Question: I am new in sencha touch. I make a login page in there some override controls issue.
Here is my code.
'''
Ext.define('RaceNote.view.Login', {
extend: 'Ext.form.Panel',
alias: "widget.loginview",
requires: ['Ext.form.FieldSet', 'Ext.form.Password', 'Ext.Label'],
config: {
title: 'Login',
scrollable: 'false',
layout: 'vbox',
items: [
{
xtype: 'label',
html: 'Login failed. Please enter the correct credentials.',
itemId: 'signInFailedLabel',
hidden: true,
hideAnimation: 'fadeOut',
showAnimation: 'fadeIn',
style: 'color:#990000;margin:5px 0px;'
}, {
xtype: 'fieldset',
title: 'Login Example',
items: [{
xtype: 'textfield',
placeHolder: 'Username',
itemId: 'userNameTextField',
name: 'userNameTextField',
required: true
}, {
xtype: 'passwordfield',
placeHolder: 'Password',
itemId: 'passwordTextField',
name: 'passwordTextField',
required: true
}]
}, {
xtype: 'button',
itemId: 'logInButton',
ui: 'action',
padding: '10px',
text: 'Log In',
listeners: [{
delegate: '#logInButton',
event: 'tap',
fn: 'onLogInButtonTap'
}]
}]
}
});
'''
and it s looking below.

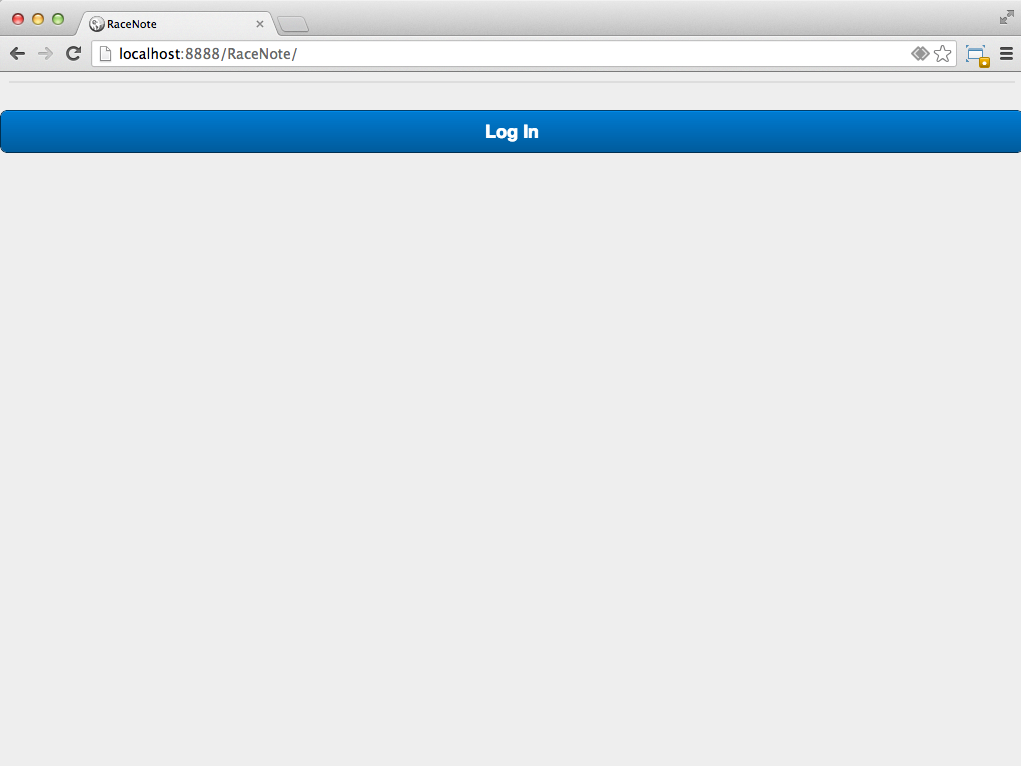
Answer: Based on your comments, I'd say you are having the recent issue found with ST 2.2.1 and Chrome 29. See my answer regarding this here: <URL>